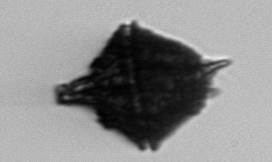
Label: Gonyaulax